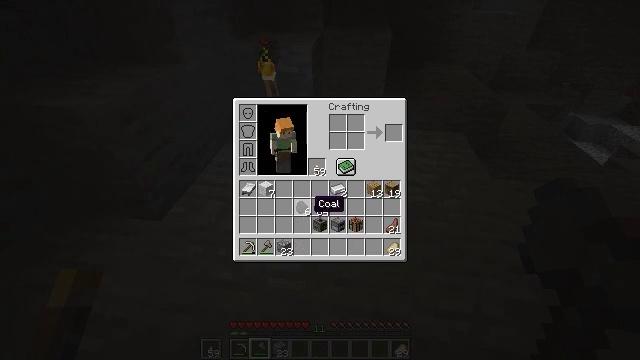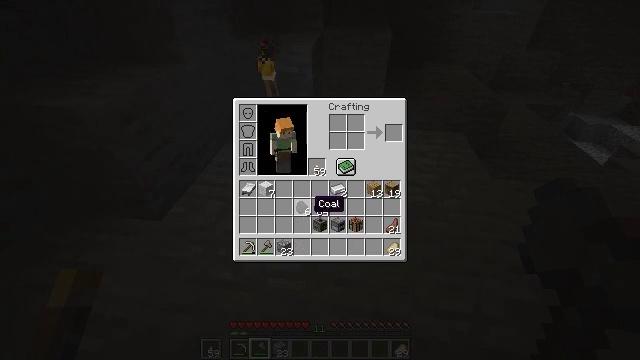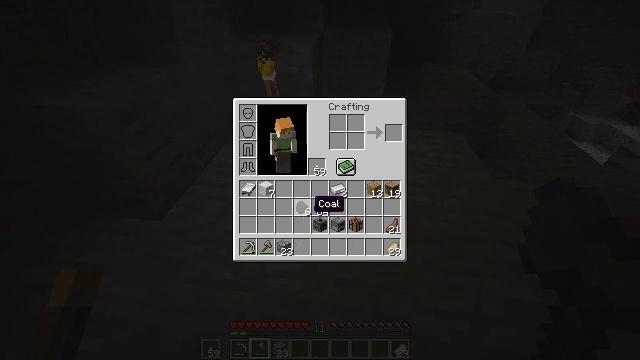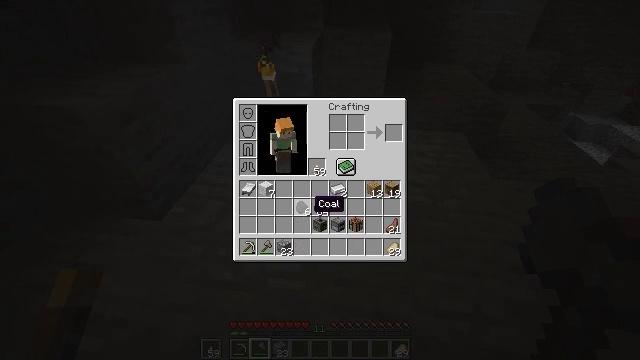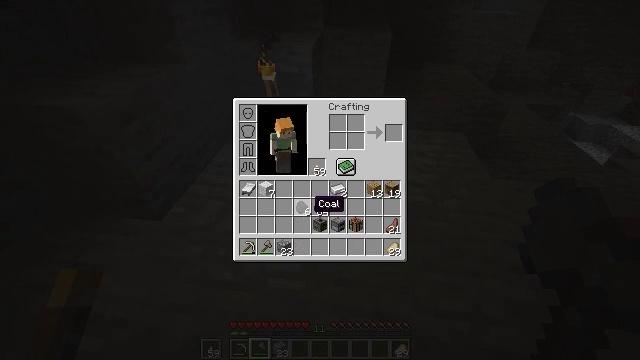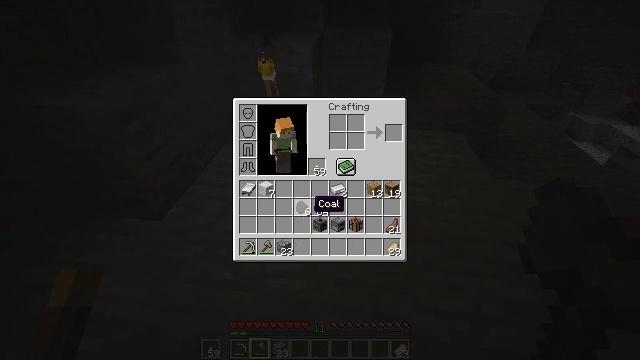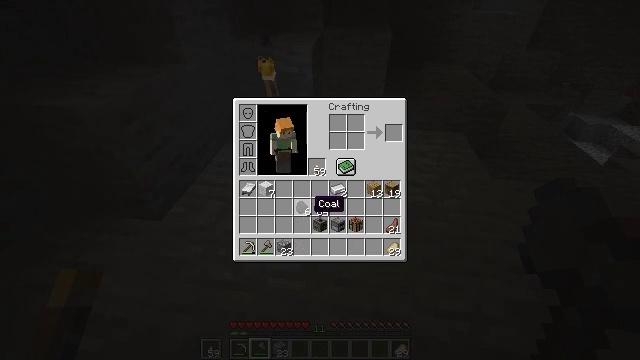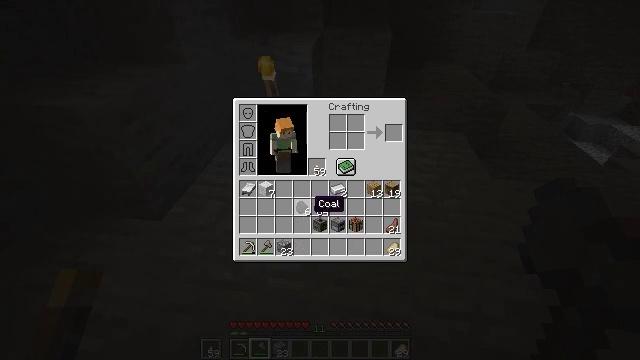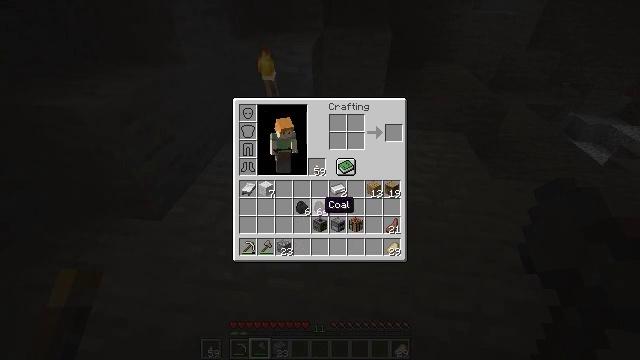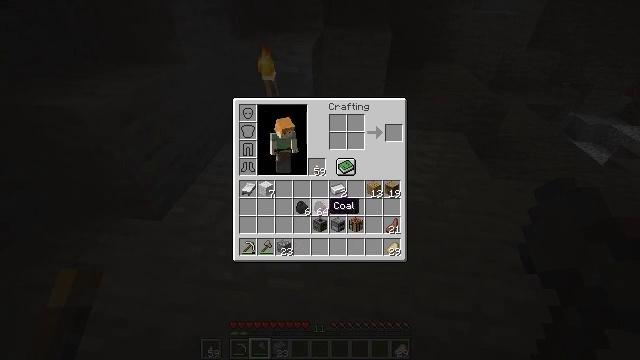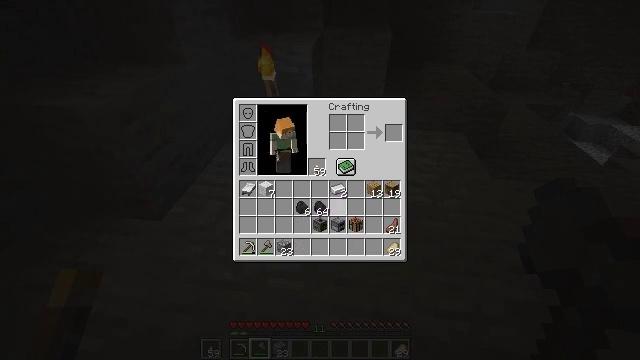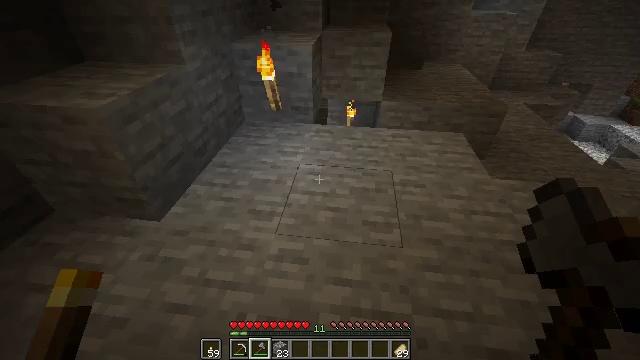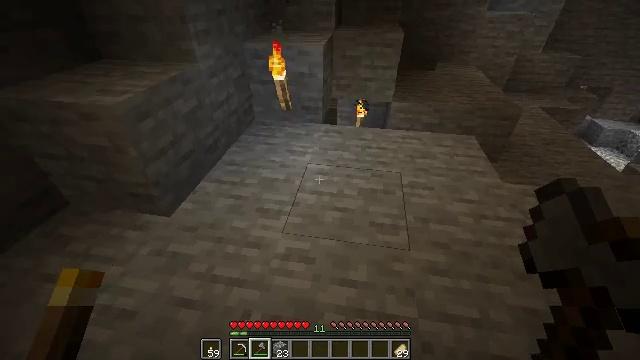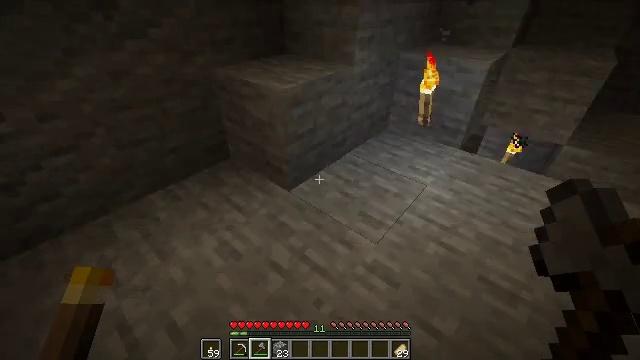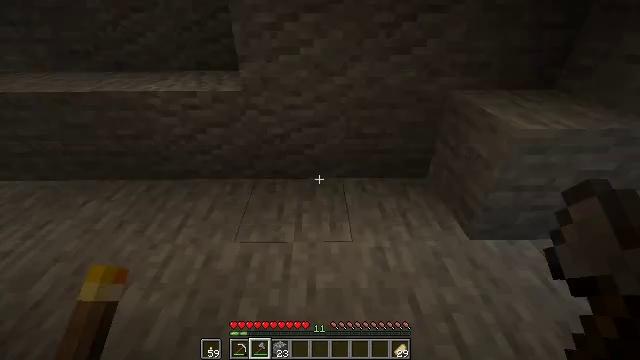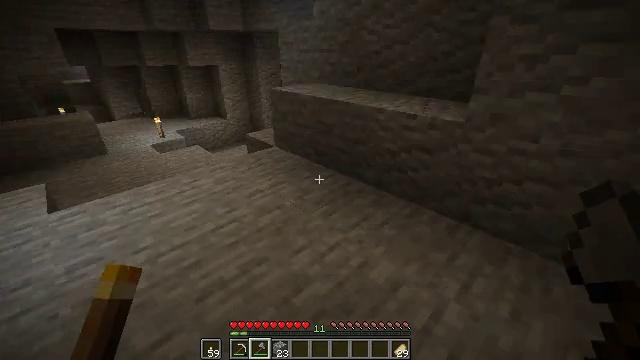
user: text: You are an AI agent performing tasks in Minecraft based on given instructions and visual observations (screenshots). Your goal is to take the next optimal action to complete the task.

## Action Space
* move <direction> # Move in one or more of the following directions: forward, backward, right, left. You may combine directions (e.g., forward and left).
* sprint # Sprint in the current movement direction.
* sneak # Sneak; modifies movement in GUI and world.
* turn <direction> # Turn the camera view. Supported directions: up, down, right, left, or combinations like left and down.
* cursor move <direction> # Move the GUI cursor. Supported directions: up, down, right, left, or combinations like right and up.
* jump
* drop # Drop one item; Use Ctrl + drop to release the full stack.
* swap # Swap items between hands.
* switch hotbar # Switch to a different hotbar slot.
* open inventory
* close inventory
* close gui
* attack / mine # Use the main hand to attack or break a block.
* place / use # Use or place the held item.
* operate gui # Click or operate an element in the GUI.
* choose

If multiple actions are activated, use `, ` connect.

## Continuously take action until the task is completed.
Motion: motion action
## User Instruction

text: Gather grass block for landscaping.
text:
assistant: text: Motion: no_op
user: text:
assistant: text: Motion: no_op
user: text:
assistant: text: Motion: no_op
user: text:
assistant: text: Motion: no_op
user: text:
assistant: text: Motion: no_op
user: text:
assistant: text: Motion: no_op
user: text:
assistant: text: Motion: no_op
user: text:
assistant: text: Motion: cursor move right
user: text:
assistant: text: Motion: no_op
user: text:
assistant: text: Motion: cursor move right
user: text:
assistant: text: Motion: no_op
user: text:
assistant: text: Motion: turn left
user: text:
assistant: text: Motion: turn left and up
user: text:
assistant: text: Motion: turn left and up
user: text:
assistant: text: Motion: turn left and up
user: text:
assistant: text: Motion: turn left and up
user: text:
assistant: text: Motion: turn right and up
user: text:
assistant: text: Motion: no_op
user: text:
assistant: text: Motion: move forward
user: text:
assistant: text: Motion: move forward, sprint
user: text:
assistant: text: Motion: move forward, sprint
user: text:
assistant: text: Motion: move forward, sprint, turn left
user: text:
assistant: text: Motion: move forward, sprint, turn left
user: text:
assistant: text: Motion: move forward, sprint, turn left
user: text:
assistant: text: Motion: move forward, sprint, turn left
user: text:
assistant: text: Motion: move forward, sprint
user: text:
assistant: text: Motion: move forward, sprint
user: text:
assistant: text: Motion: move forward, sprint
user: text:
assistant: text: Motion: move forward, sprint
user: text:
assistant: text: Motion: move forward, sprint